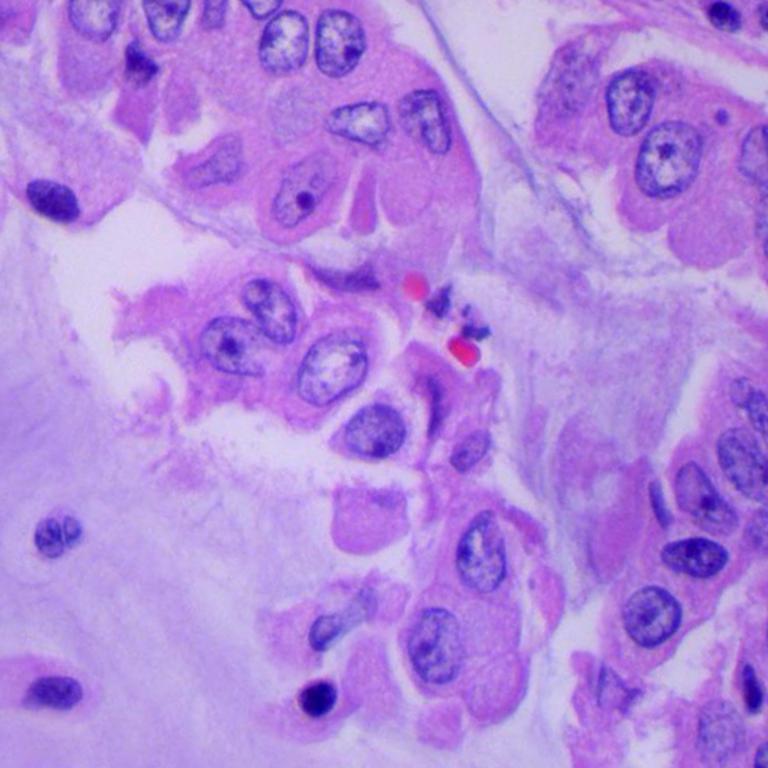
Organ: lung
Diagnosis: adenocarcinomas